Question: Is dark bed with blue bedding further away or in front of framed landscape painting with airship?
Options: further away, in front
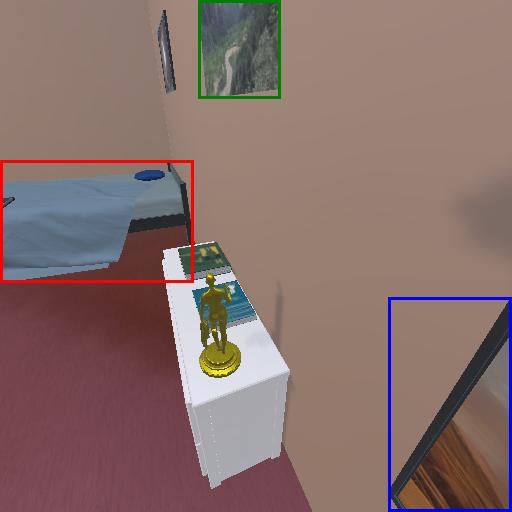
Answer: further away